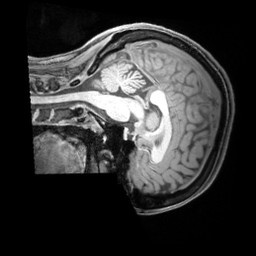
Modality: T1w
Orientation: sagittal
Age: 21
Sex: female
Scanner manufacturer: siemens
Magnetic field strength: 3 T
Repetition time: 1.97 s
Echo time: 0.00206 s